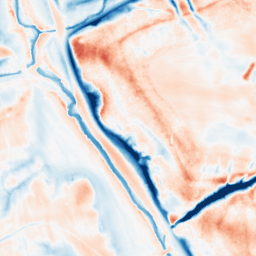
Category: multiscale
Decomposition family: dog_multiscale
Decomposition parameters: sigma_ratio: 1.6
n_scales: 6
base_sigma: 0.5
Upsampling method: quadratic
Upsampling parameters: scale: 8
Upsampling scale: 8